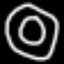
Label: donut